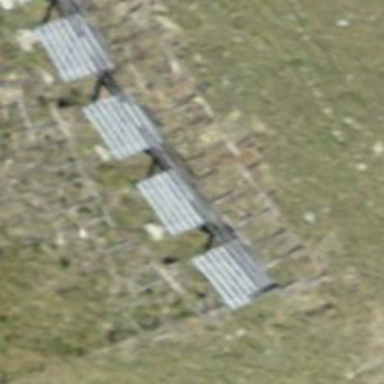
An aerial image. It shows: Snow fence that is man-made.